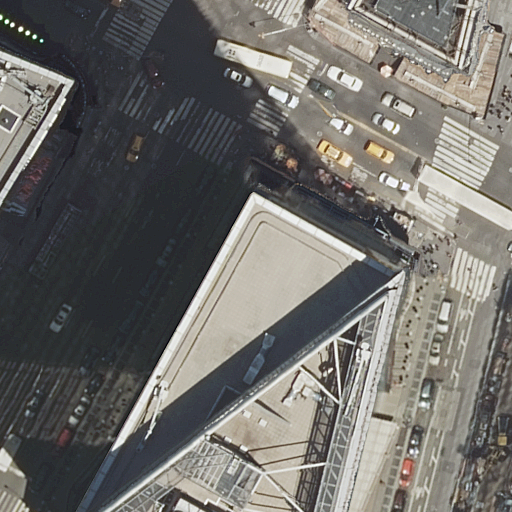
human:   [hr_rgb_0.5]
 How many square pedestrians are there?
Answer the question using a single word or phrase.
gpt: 0

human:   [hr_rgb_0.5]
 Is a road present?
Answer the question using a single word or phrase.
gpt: yes

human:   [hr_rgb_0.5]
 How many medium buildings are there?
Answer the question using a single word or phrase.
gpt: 1

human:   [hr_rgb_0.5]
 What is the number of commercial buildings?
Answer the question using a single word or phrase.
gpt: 2

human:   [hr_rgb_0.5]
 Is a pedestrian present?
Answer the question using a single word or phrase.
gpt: yes

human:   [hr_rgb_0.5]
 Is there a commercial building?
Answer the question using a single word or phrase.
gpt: yes

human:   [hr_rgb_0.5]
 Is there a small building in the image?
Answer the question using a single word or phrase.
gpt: yes

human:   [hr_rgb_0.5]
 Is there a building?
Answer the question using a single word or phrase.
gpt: yes

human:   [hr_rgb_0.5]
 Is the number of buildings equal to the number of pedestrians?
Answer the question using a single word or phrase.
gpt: no

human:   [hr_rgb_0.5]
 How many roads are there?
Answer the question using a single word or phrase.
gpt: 14

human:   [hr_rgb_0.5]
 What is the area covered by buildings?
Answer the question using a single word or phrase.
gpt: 5027m2

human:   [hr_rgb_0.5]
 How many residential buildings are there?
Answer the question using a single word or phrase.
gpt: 2

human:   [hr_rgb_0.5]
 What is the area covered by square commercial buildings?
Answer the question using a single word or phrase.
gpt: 0m2

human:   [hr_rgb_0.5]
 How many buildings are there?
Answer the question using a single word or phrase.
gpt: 4

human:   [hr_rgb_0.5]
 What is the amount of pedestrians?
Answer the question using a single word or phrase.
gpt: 1

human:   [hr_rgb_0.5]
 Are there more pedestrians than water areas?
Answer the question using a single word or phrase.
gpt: yes

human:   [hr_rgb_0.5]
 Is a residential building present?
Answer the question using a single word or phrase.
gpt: yes

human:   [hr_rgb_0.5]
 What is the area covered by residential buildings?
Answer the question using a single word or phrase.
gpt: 4074m2

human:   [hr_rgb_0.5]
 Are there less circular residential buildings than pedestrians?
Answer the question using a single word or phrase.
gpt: yes

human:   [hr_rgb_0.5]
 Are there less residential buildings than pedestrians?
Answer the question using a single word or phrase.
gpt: no

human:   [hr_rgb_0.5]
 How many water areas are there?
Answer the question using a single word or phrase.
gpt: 0

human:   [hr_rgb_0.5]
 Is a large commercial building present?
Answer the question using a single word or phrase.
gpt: yes

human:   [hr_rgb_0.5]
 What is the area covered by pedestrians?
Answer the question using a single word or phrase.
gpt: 3773m2

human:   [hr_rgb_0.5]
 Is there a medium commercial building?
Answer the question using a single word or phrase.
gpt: no

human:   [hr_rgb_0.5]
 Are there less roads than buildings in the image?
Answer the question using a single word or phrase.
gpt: no

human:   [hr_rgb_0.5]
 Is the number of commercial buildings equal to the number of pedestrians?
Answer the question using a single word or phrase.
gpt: no

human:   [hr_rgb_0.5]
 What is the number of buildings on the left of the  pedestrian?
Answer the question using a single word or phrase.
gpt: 4

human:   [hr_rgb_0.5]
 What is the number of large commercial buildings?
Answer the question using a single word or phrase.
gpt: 1

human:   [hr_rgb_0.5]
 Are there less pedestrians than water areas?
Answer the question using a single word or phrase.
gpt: no

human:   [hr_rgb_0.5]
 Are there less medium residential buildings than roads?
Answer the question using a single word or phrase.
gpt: yes

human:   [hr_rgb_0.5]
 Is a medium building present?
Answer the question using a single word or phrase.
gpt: yes

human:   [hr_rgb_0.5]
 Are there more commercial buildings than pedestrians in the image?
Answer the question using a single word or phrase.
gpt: yes

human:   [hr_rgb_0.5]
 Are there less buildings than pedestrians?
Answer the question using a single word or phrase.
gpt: no

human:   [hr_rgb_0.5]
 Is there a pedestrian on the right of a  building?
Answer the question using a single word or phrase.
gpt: yes

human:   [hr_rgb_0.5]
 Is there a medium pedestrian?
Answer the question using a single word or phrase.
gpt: no

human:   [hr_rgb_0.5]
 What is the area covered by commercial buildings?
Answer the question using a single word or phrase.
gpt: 952m2

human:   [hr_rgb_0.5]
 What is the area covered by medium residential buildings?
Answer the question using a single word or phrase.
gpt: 392m2

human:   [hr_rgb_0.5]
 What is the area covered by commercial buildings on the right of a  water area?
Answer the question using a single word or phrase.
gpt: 0m2

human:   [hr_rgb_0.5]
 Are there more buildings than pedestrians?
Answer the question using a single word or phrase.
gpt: yes

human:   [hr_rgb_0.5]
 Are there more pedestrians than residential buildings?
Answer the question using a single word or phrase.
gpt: no

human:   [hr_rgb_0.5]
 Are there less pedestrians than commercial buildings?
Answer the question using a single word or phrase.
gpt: yes

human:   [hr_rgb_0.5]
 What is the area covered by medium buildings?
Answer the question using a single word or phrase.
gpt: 392m2

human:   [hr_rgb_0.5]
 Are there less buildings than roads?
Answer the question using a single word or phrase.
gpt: yes

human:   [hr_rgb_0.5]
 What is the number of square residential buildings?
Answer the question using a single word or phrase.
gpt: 0

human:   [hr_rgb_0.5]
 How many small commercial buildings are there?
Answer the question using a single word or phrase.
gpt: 1

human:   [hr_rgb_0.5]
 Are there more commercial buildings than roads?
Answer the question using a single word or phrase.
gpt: no

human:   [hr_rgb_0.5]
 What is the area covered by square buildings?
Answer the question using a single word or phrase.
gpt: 0m2

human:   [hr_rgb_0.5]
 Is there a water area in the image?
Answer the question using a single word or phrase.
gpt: no

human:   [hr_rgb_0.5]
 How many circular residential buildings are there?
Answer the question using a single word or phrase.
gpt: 0

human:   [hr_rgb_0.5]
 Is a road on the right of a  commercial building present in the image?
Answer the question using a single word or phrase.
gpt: yes

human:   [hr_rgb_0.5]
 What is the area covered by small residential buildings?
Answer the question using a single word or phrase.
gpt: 0m2

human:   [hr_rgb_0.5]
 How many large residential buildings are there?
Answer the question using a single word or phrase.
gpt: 1

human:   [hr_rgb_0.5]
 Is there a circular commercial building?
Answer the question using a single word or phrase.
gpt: no

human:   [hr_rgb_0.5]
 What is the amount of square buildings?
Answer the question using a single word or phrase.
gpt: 0

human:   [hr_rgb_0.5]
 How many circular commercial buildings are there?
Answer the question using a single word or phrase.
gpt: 0

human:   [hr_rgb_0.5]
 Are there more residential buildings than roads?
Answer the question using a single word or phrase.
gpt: no

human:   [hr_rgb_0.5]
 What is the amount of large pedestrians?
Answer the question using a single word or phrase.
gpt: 1

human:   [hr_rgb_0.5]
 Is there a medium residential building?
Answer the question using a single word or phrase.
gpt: yes

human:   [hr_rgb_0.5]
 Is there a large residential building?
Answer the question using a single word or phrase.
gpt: yes

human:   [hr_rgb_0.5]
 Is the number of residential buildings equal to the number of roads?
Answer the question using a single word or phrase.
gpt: no

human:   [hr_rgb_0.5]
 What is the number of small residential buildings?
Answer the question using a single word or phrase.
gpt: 0

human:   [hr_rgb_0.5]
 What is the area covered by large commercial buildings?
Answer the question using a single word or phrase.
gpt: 932m2

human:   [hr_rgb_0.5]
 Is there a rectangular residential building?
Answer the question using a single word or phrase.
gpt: no

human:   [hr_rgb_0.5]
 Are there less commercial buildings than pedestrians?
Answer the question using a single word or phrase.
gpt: no